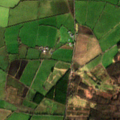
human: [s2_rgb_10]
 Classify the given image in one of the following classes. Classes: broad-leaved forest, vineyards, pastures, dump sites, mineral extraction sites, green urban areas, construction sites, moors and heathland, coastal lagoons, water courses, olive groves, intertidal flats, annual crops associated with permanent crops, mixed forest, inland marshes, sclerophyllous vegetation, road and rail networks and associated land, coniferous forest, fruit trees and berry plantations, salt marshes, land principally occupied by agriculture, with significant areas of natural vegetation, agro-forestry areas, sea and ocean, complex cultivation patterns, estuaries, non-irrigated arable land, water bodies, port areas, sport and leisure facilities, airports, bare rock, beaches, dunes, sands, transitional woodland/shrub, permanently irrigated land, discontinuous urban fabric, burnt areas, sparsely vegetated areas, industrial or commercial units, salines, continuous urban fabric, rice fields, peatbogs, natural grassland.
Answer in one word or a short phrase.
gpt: non-irrigated arable land, pastures, mixed forest